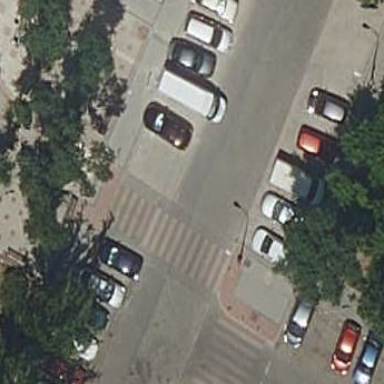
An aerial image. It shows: Parking area with asphalt surface.